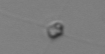
Label: Chaetoceros_tenuissimus